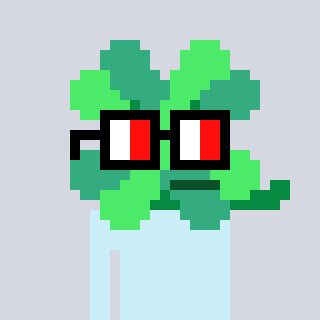
a pixel art character with square glasses with black frames and red eyes, a clover-shaped head and a peachy-colored body on a cool background